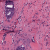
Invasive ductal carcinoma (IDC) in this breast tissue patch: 0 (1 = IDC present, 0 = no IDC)